Question: Count the number of objects in the diagram.
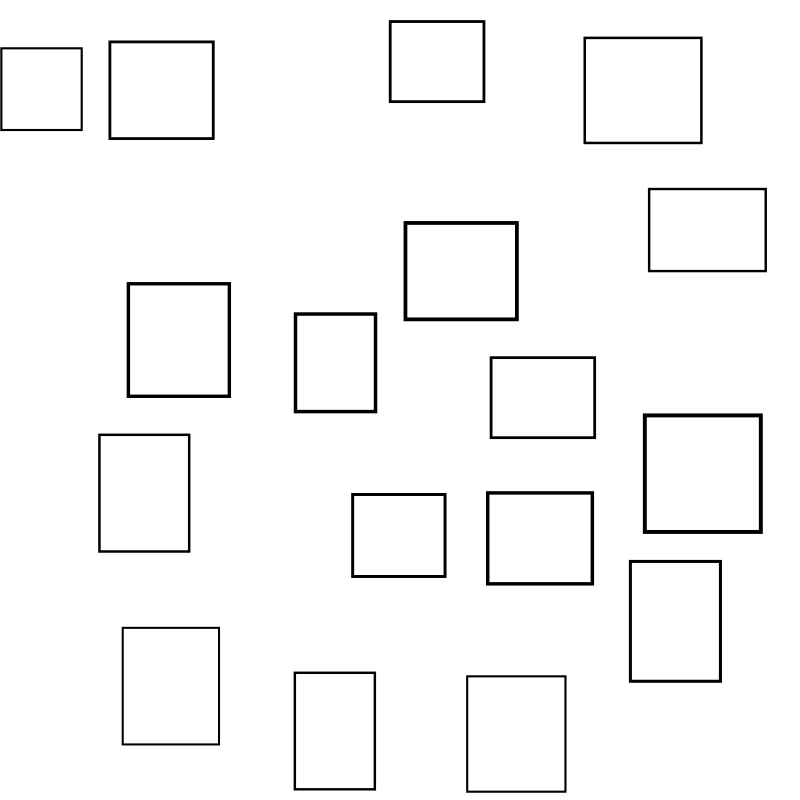
Answer: 17